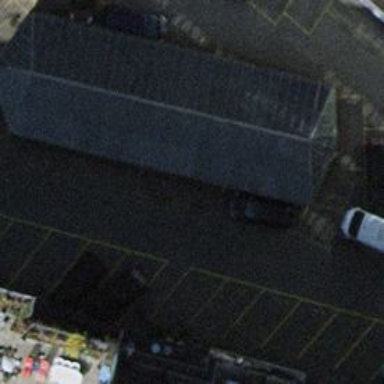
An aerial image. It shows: Parking area is available.